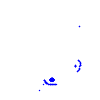
Particle: pion